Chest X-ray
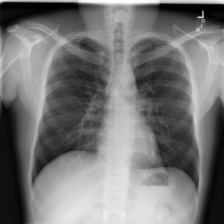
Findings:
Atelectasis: negative
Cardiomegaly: negative
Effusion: negative
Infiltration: negative
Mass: negative
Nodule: negative
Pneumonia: negative
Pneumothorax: negative
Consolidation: negative
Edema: negative
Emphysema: negative
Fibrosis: negative
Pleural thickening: negative
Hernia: negative